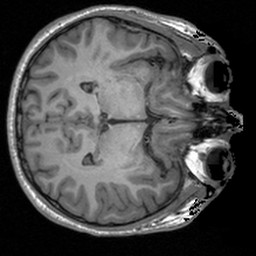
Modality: T1w
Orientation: axial
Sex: male
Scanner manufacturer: siemens
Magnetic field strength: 3 T
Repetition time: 1.9 s
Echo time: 0.00226 s